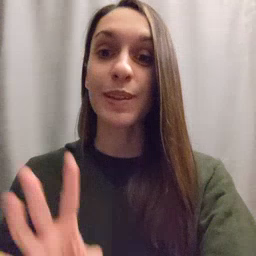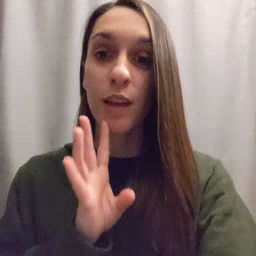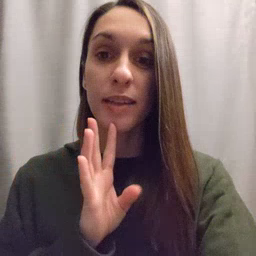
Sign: talk